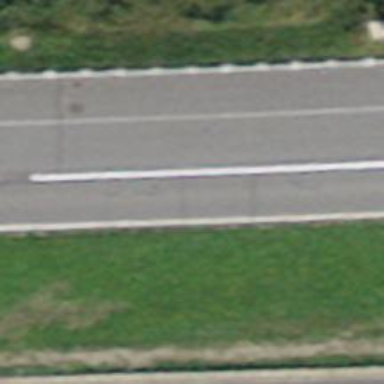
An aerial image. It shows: Asphalt trunk link motorway.